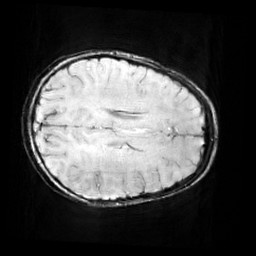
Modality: SWI
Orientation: axial
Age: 9
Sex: female
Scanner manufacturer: siemens
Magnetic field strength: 3 T
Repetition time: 0.027 s
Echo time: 0.02 s